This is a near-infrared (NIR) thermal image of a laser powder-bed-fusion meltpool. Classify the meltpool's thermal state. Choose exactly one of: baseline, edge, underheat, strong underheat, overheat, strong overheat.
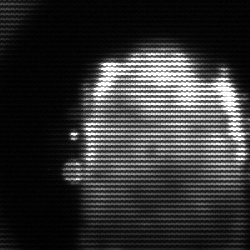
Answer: baseline